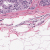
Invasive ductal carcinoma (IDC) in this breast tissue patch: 0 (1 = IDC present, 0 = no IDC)